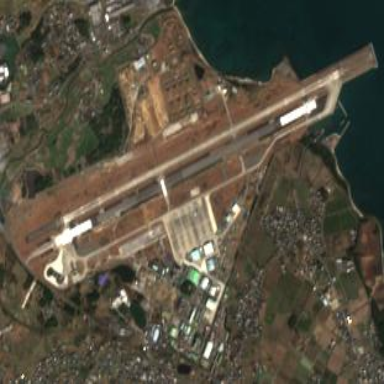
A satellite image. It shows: Military airfield located within aerodrome.